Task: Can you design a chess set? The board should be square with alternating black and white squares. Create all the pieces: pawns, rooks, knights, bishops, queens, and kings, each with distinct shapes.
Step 1752:
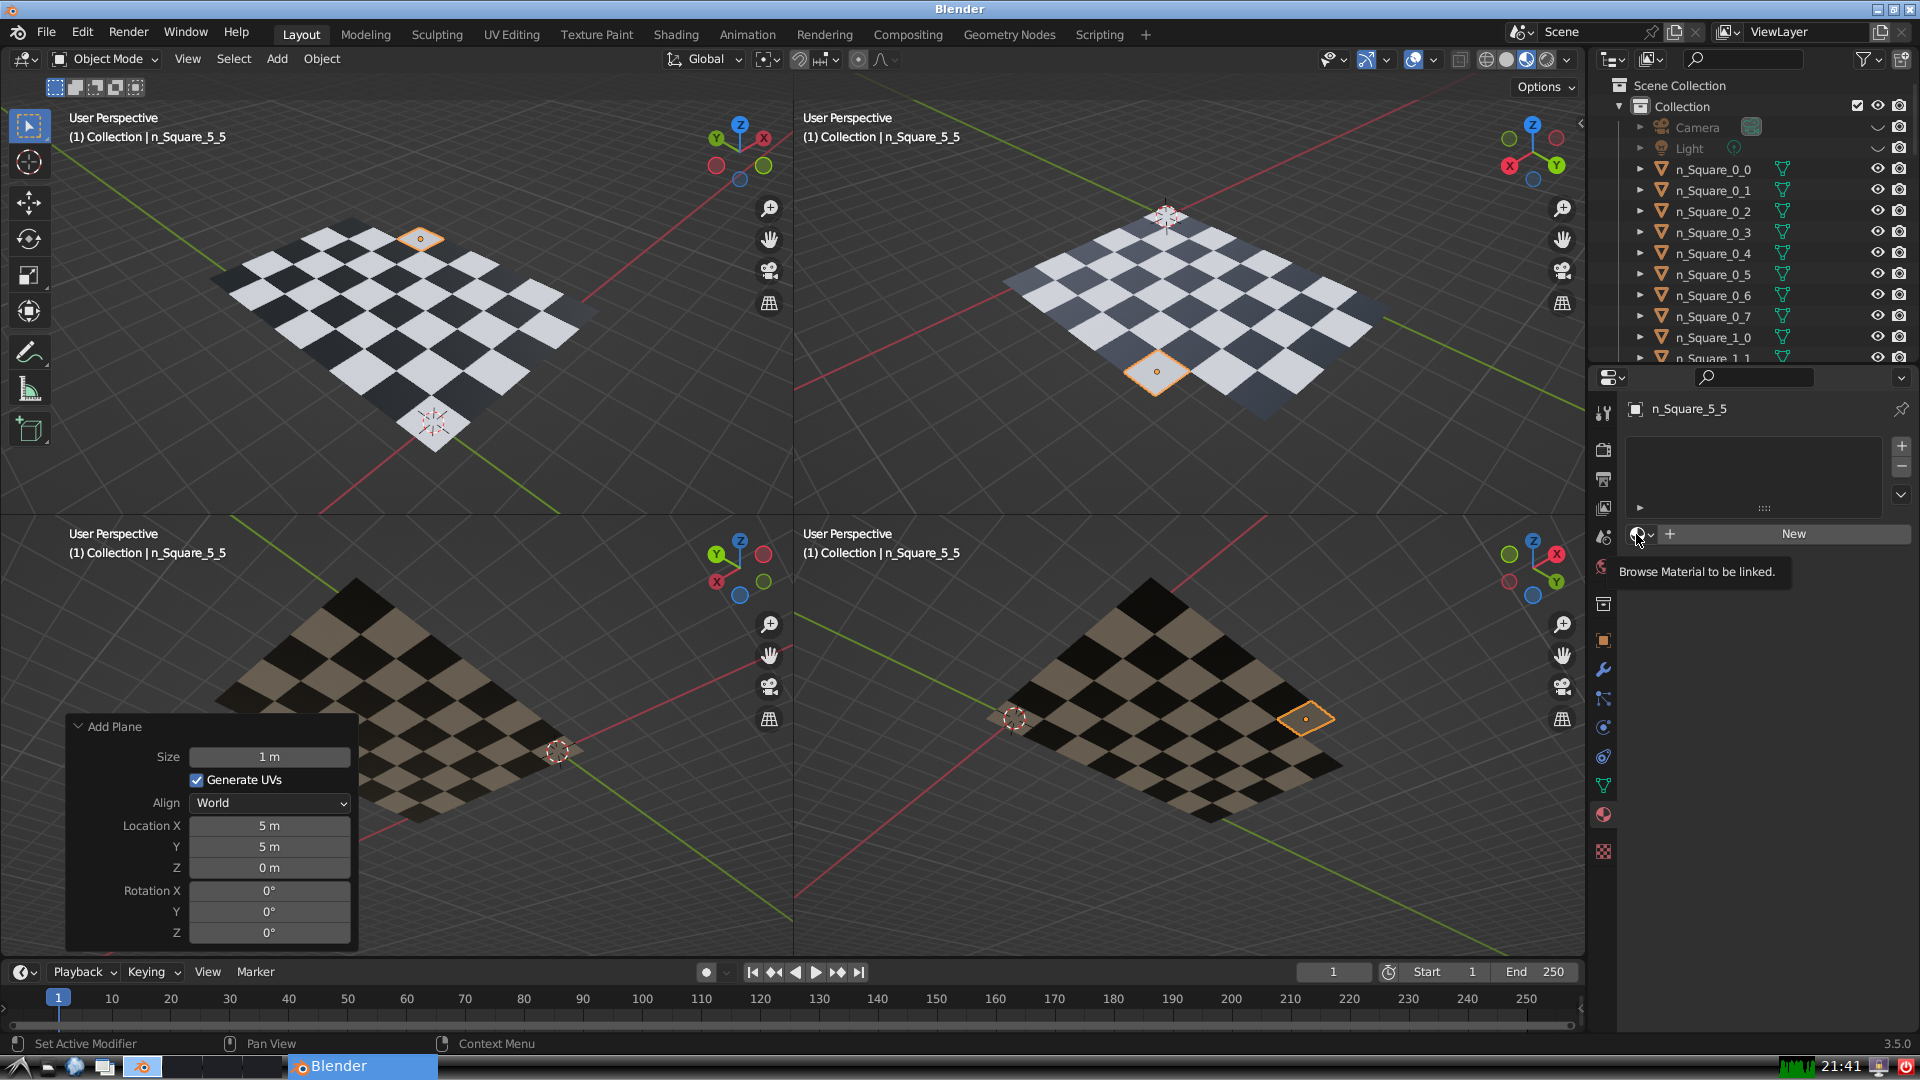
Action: click: no